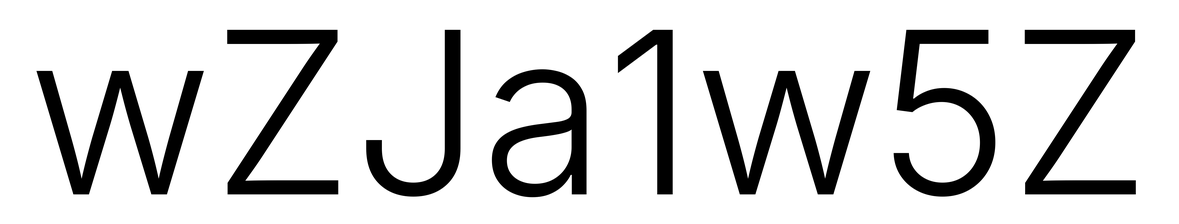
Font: Inter_Light